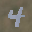
Label: 4